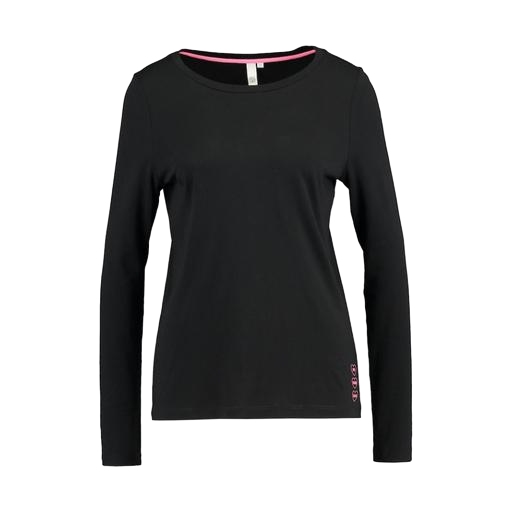
active long-sleeve tee, black women's long sleeve t-shirt, long-sleeve top, white background